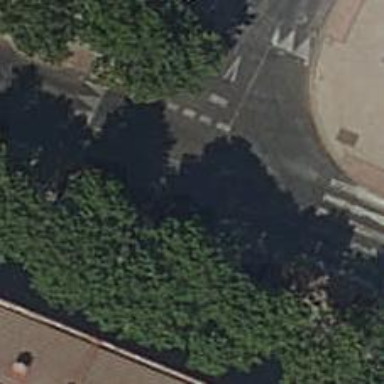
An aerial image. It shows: Footway with zebra crossing.